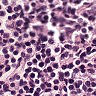
Metastatic tissue present: no